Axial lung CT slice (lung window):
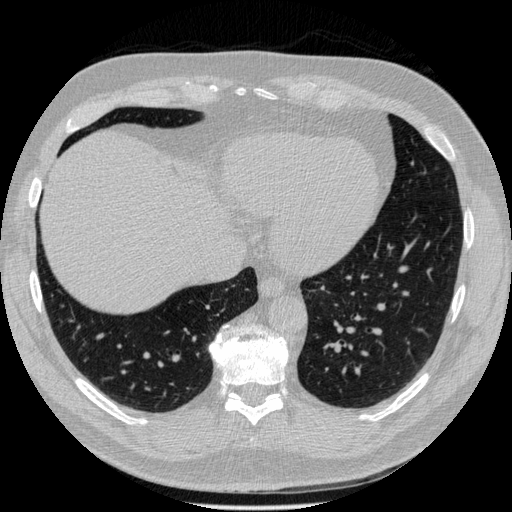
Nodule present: no